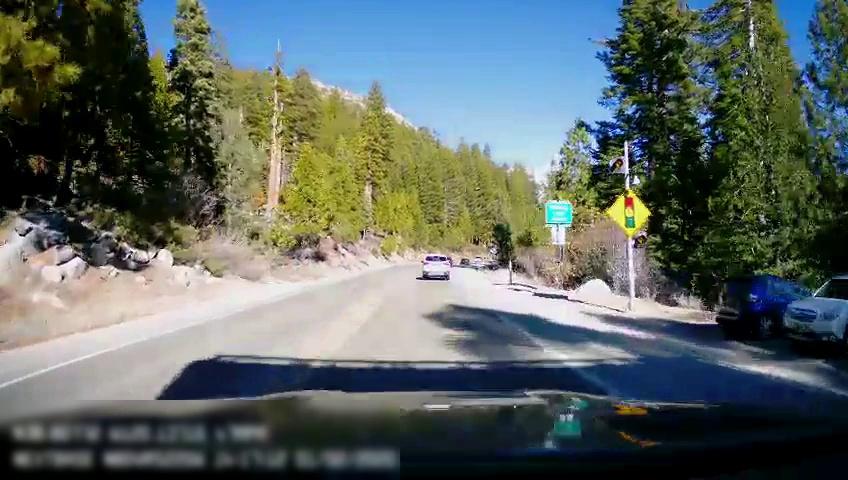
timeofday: Day
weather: Sunny
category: Drivable Space
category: Vehicles | SUV
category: Vehicles | Car
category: Vehicles | SUV
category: Lanes | Opposite Lane
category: Lanes | Current Lane
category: Traffic | Signs
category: Traffic | Signs
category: Traffic | Signs
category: Traffic | Lights